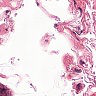
Metastatic tissue present: no